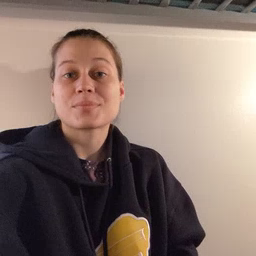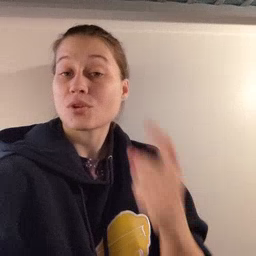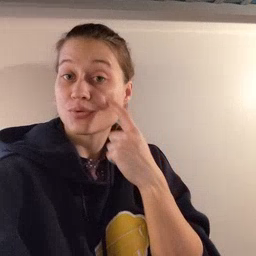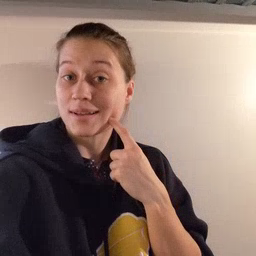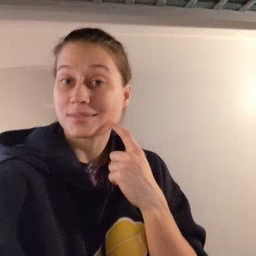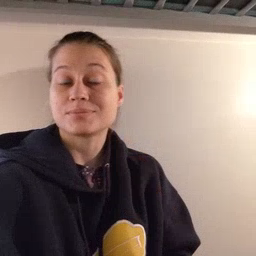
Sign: cry